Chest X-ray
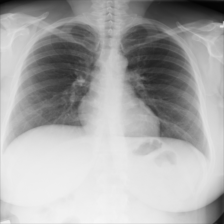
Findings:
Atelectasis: negative
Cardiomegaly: negative
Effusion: negative
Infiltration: negative
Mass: negative
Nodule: negative
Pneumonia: negative
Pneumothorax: negative
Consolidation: negative
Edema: negative
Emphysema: negative
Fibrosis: negative
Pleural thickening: negative
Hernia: negative